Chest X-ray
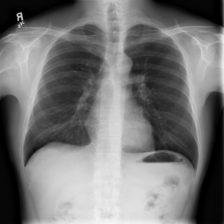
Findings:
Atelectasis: negative
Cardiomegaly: negative
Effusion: negative
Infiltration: negative
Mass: negative
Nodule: negative
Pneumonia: negative
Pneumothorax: negative
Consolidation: negative
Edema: negative
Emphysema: negative
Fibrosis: negative
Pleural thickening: negative
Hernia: negative